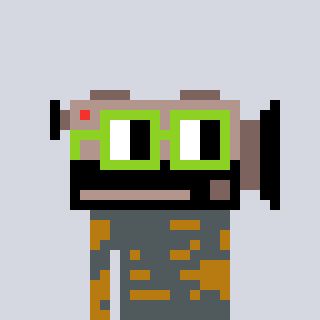
a pixel art character with square light green glasses, a camcorder-shaped head and a gold-colored body on a cool background